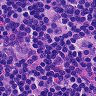
Metastatic tissue present: no